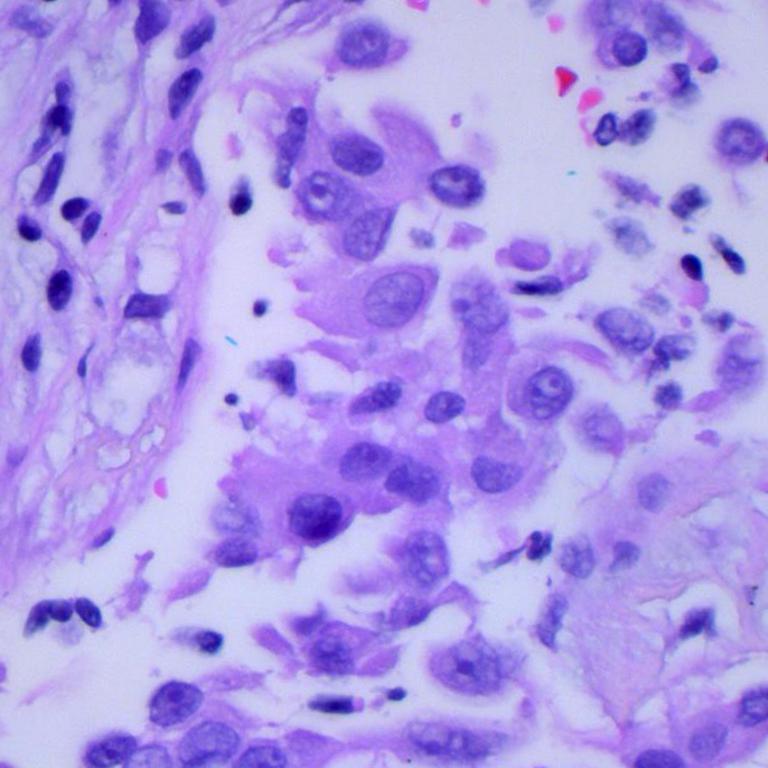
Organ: lung
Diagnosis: adenocarcinomas